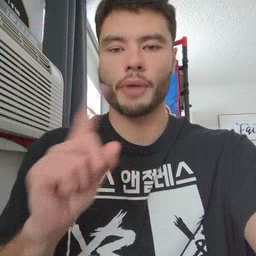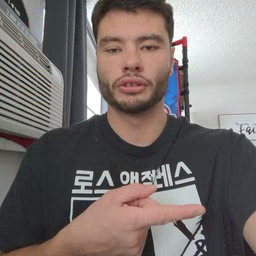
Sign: garbage